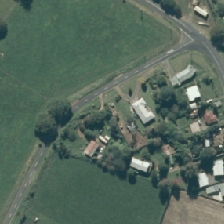
Land cover: urban_build_up